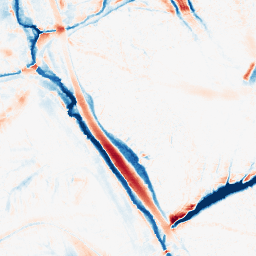
Category: morphological
Decomposition family: morphological_ellipse
Decomposition parameters: operation: average
width: 20
height: 30
Upsampling method: cubic_catmull_rom
Upsampling parameters: scale: 4
Upsampling scale: 4